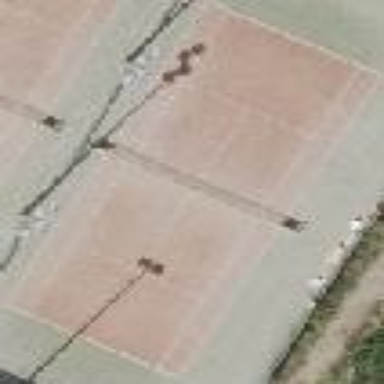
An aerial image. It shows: Tennis court with tartan surface located on pitch designated for leisure land.